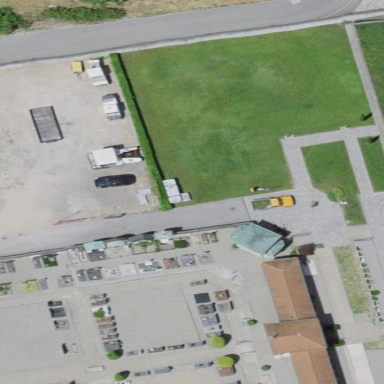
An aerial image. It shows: Cemetery.